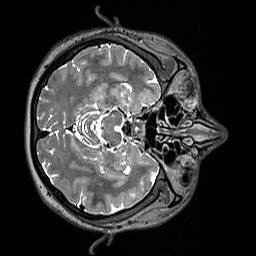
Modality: T2w
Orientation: axial
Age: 26
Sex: female
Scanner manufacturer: siemens
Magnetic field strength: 3 T
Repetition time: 3.2 s
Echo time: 0.412 s